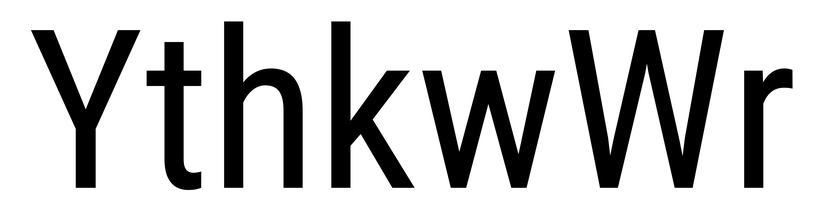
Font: Roboto_Condensed_Regular